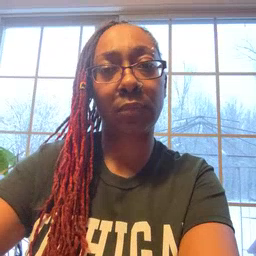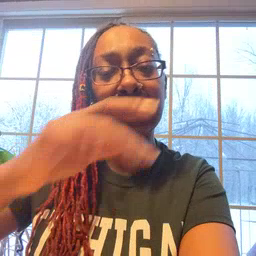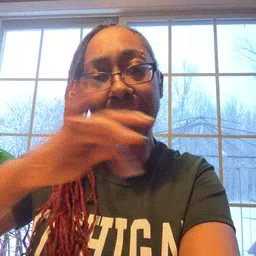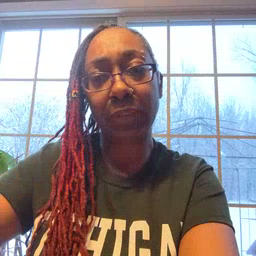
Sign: empty